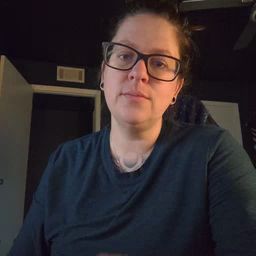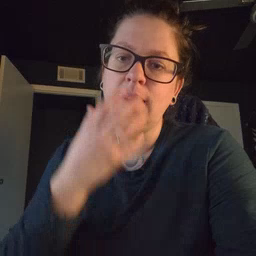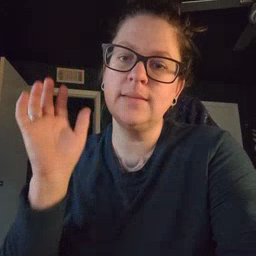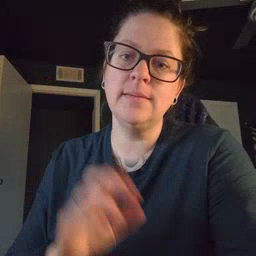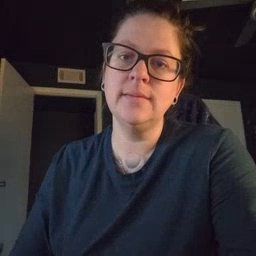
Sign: hot